Interaction volume radius: 5 \u00c5
Interaction volume height: 15 \u00c5
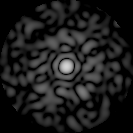
Disorder parameter: 0.8577